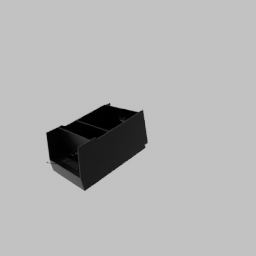
Label: furniture